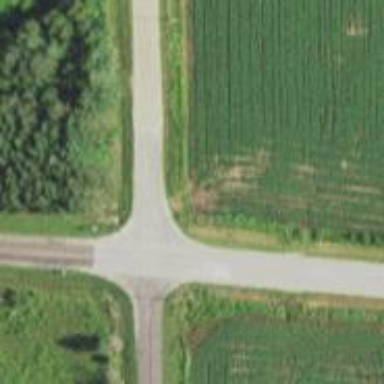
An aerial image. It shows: Secondary road.